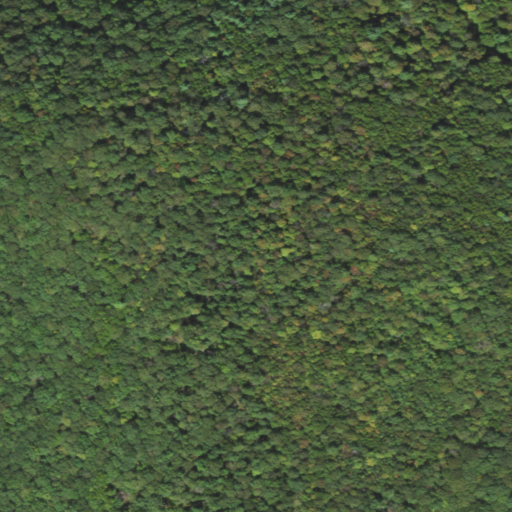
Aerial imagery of mountain in Pennsylvania named Nail Factory Mountain containing deciduous forest, mixed forest, and shrub